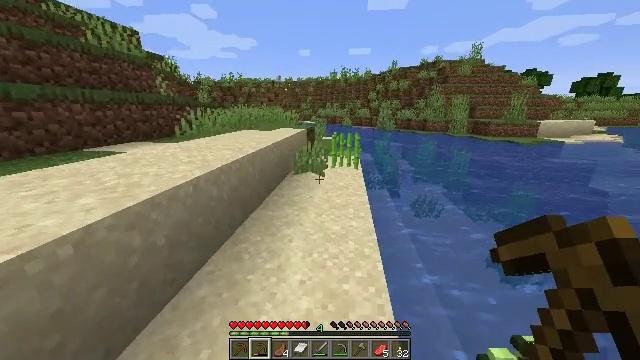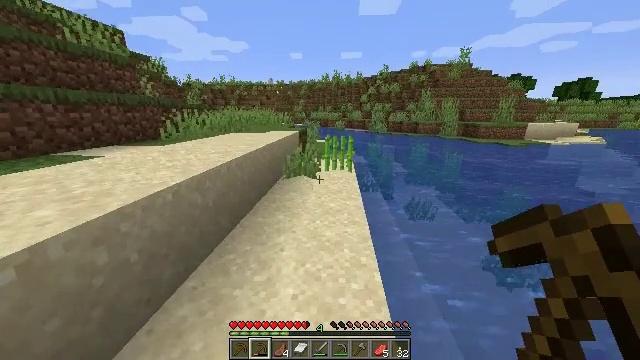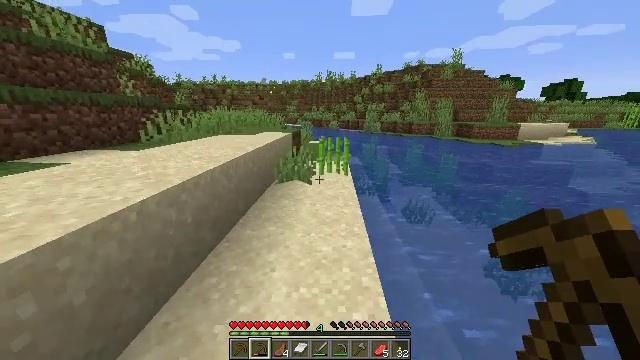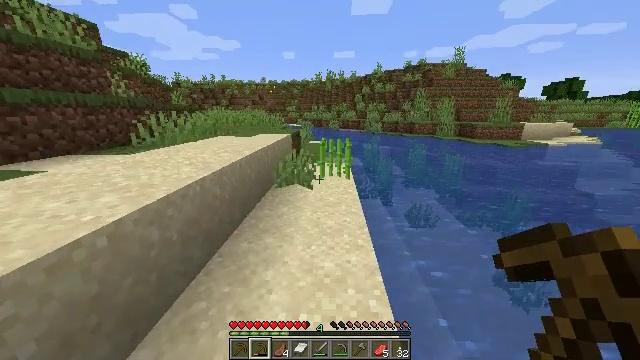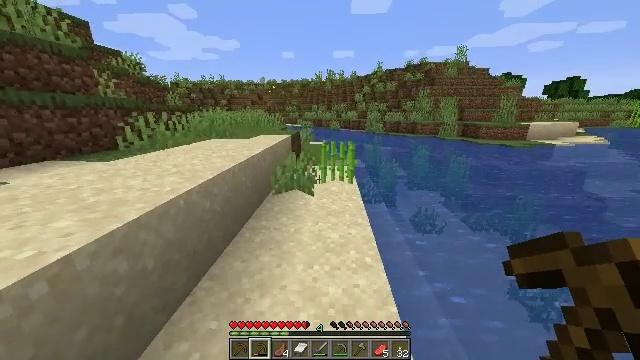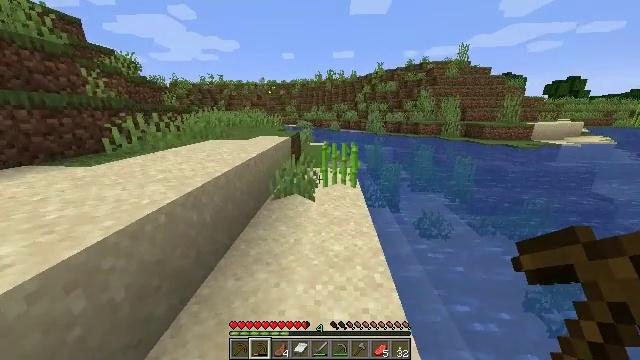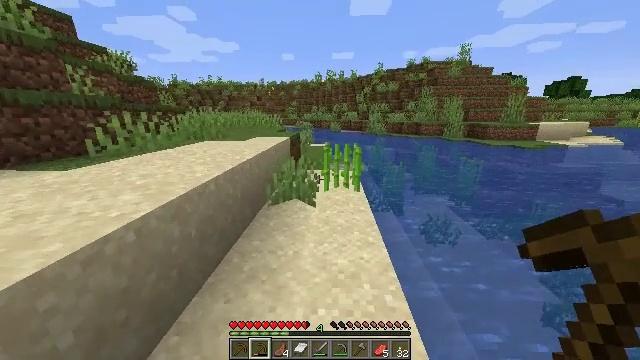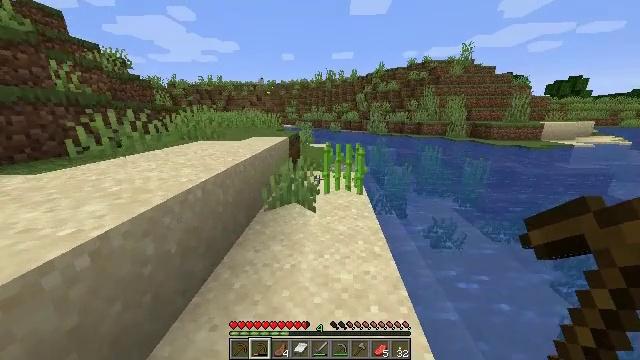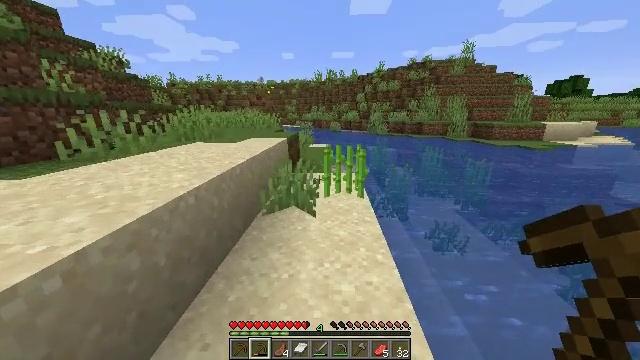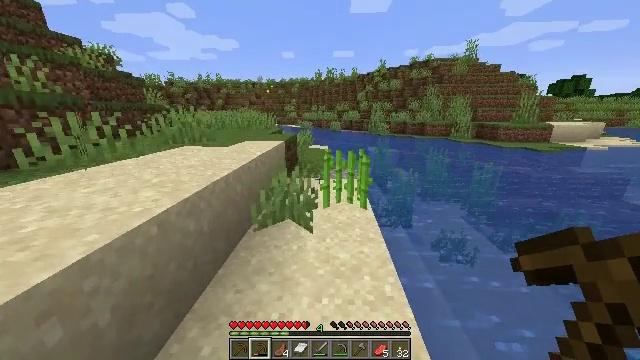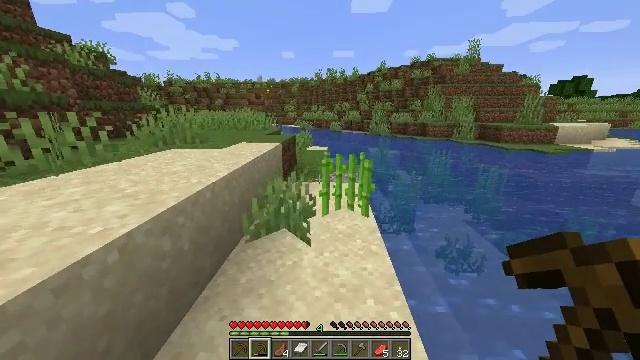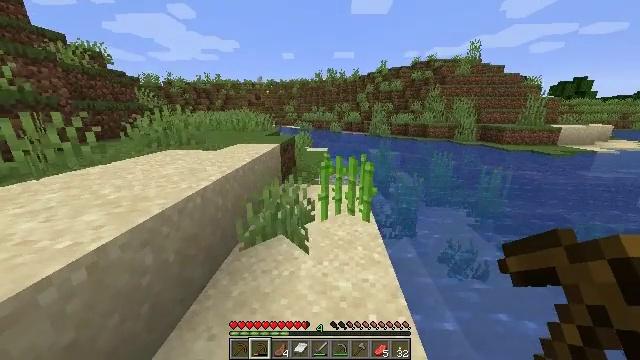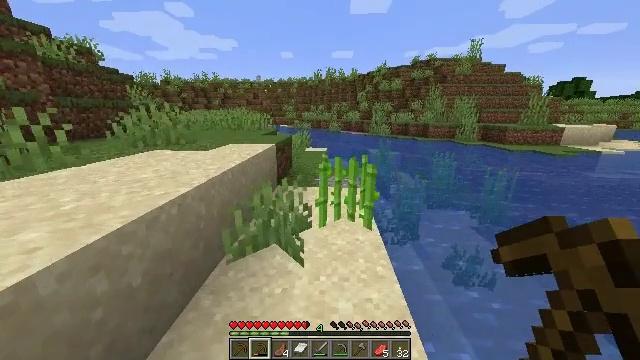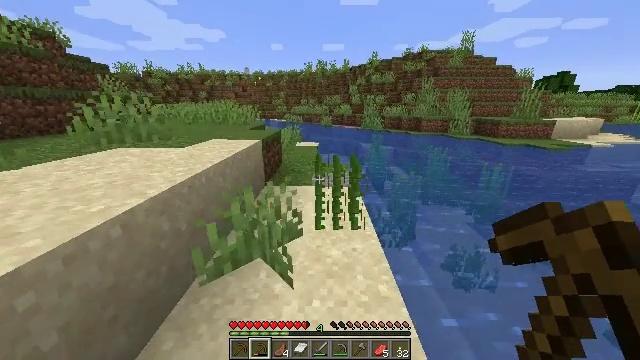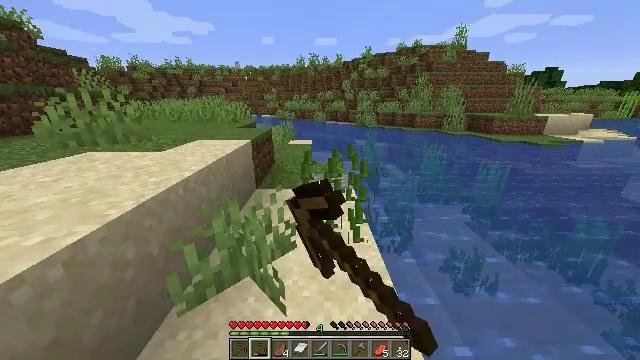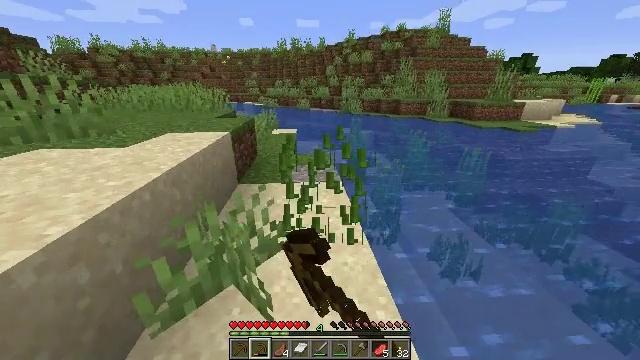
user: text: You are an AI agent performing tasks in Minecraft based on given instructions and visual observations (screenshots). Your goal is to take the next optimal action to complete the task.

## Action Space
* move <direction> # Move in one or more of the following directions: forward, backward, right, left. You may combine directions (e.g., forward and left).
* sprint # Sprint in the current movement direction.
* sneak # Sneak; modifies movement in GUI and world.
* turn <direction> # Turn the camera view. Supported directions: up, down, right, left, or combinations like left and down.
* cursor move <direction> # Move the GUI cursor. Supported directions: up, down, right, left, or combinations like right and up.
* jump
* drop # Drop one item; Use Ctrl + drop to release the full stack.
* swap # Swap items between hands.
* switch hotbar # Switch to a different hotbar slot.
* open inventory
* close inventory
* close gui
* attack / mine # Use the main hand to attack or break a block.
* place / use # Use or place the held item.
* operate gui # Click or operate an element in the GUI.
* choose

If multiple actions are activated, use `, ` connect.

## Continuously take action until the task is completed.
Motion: motion action
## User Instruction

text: Mine the sugar cane near rivers.
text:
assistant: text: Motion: move forward, sprint, turn right, attack / mine
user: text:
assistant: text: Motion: move forward, sprint, turn right, attack / mine
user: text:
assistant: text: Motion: move forward, sprint, attack / mine
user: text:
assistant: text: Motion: move forward, sprint, attack / mine
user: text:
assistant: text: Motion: move forward, sprint, attack / mine
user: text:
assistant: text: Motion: move forward, sprint, attack / mine
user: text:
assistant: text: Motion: move forward, sprint, attack / mine
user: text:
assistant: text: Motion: move forward, sprint, attack / mine
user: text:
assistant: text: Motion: move forward, sprint, attack / mine
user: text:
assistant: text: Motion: move forward, sprint, attack / mine
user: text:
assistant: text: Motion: move forward, sprint, attack / mine
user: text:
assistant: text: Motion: move forward, sprint, attack / mine
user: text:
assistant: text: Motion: move forward, sprint, turn right and down, attack / mine
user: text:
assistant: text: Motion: move forward, sprint, turn right, attack / mine
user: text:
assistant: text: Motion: move forward, sprint, turn right and down, attack / mine
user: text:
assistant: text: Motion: move forward, sprint, attack / mine
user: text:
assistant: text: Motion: move forward, sprint, turn right, attack / mine
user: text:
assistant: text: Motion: move forward, sprint, attack / mine
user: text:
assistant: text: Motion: move forward, sprint, attack / mine
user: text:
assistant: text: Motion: move forward, sprint, attack / mine
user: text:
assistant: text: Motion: move forward, sprint, attack / mine
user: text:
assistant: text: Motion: move forward, sprint, attack / mine
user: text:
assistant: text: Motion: move forward, sprint, turn left, attack / mine
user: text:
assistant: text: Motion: move forward, sprint
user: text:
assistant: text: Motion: move forward, sprint
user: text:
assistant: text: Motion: move forward, sprint
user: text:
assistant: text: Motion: move forward, sprint
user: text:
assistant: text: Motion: move forward, sprint
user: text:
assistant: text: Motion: move forward, sprint, turn left
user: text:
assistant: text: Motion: move forward, sprint, turn left